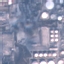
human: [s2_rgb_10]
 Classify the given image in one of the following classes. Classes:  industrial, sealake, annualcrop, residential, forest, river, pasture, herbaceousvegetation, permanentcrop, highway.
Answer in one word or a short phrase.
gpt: Industrial